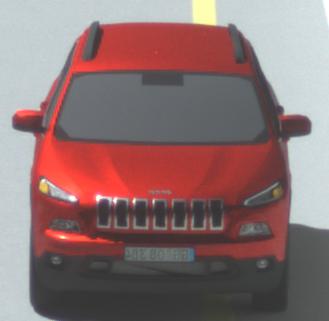
Make: Jeep
Model: Cherokee 3.2 V6 Pentastar
Detailed model: Cherokee (KL)
Model produced from: 2014/07
Model produced until: 2015/07
Doors: 5
Color: red
Road condition: dry road
Daytime: midday
Contrast: high contrast